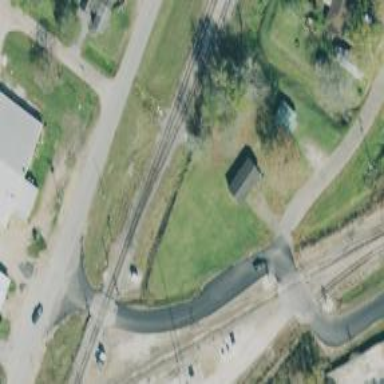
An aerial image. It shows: Railway siding with rails.